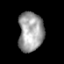
Tissue: prostate
Cell type: T cells
Senescence score: 0.2771
Nuclear area (px): 967
Mean DAPI intensity: 159.337